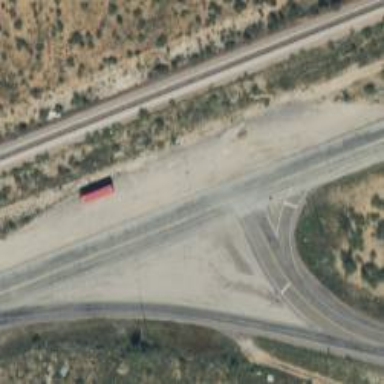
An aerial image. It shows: Primary highway.